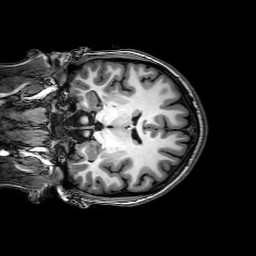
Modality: T1w
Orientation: coronal
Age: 23
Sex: male
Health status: healthy
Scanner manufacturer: philips
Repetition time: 0.008179 s
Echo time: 0.00375 s